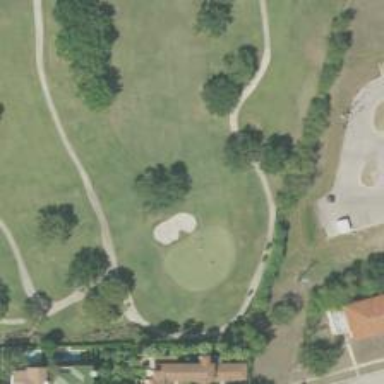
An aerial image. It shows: Footway that doubles as golf path.